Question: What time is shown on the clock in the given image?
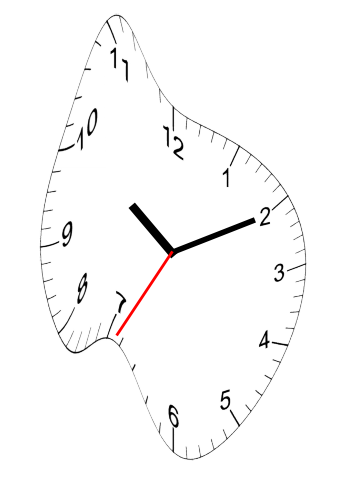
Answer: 10:10:35